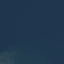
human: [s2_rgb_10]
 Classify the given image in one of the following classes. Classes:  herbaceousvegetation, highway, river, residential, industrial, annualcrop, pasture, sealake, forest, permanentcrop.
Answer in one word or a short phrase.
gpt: SeaLake